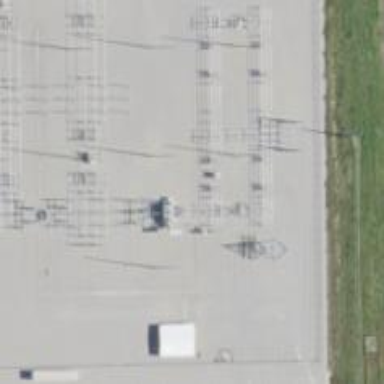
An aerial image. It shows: Switch used for power control.